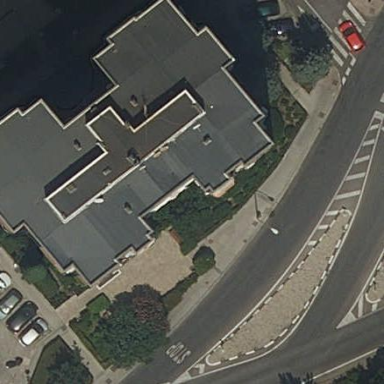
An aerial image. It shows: Kerb barrier with traffic calming island.